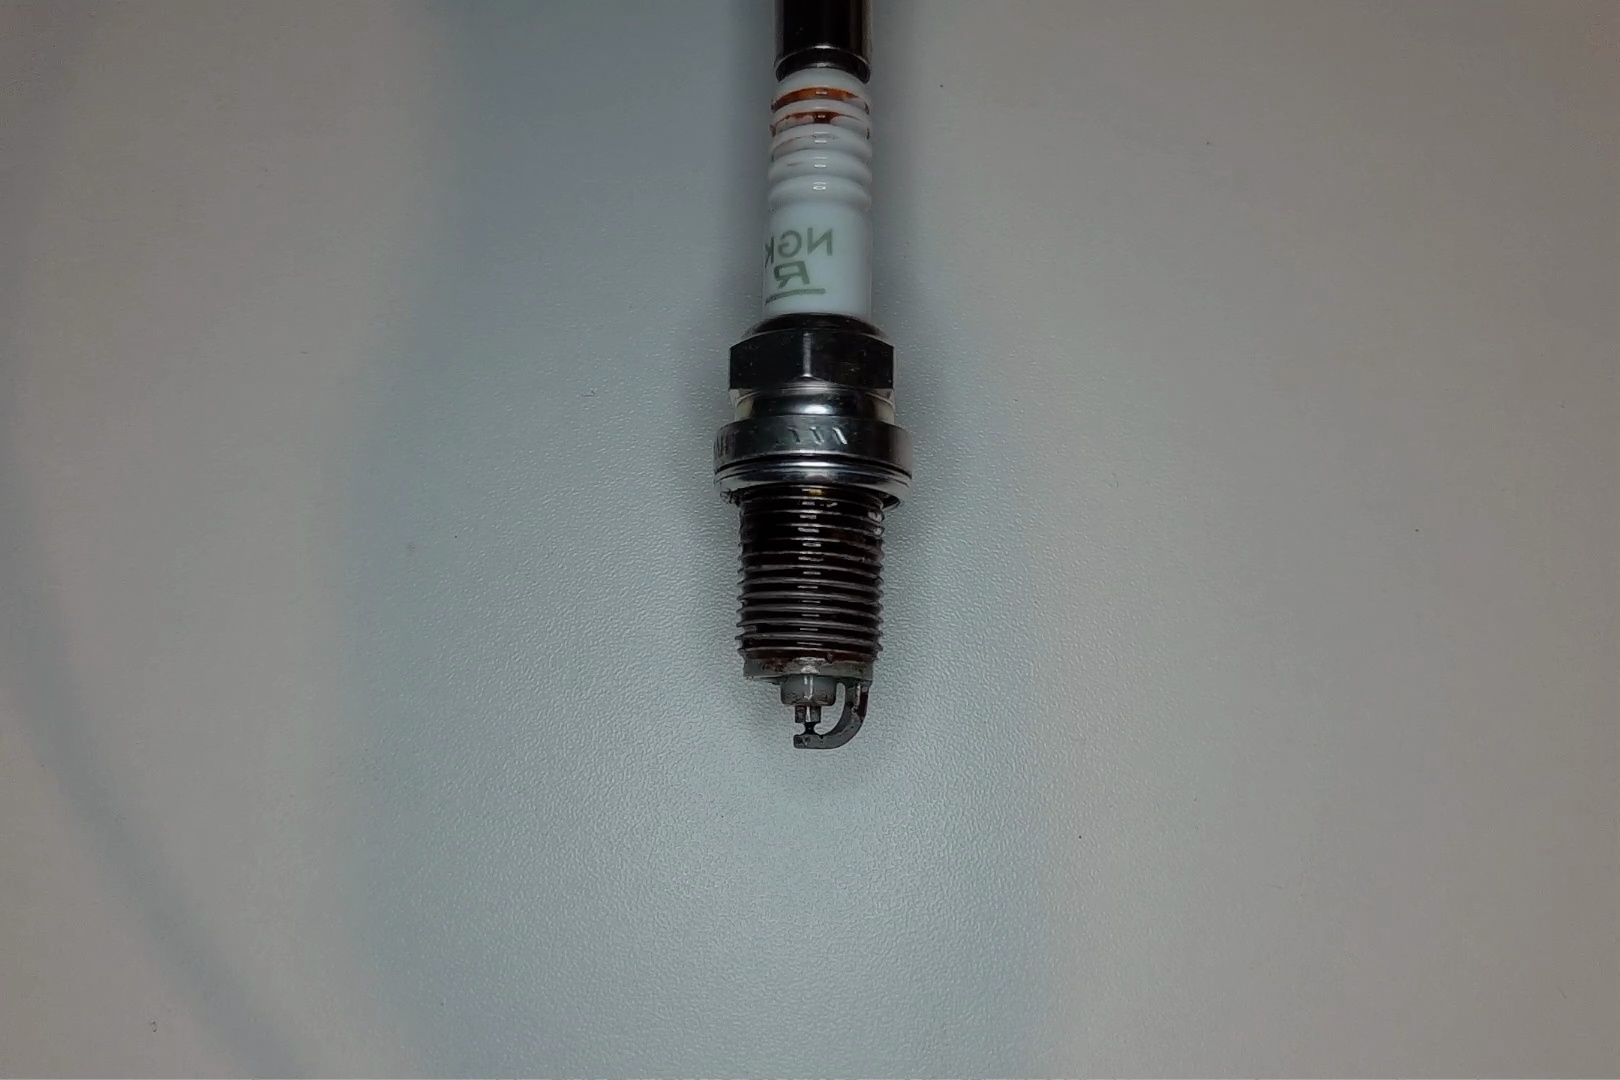
Label: anomaly